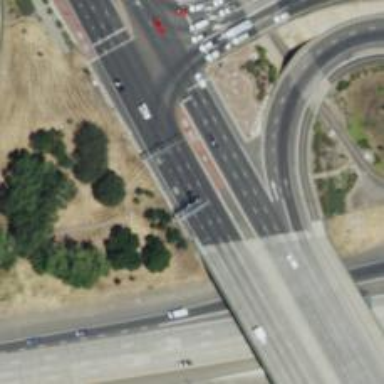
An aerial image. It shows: Primary highway with expressway characteristics.